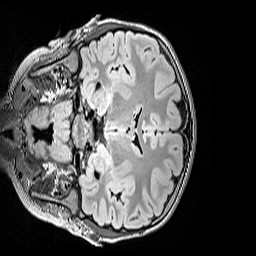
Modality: FLAIR
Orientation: coronal
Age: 10
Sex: female
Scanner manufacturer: siemens
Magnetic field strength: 3 T
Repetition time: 5 s
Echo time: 0.388 s